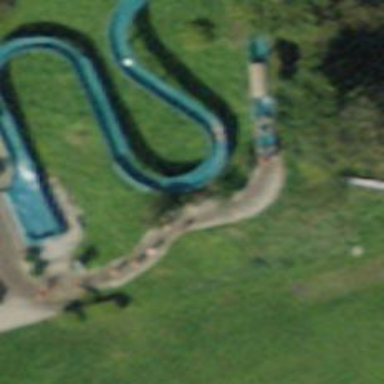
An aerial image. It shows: Water slide attraction.